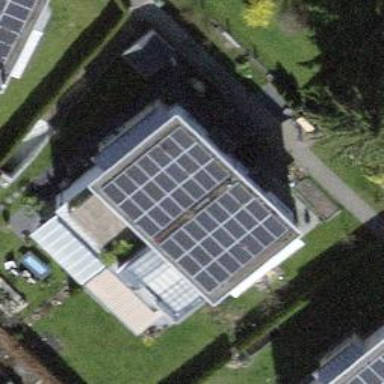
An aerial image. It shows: Solar power generator.